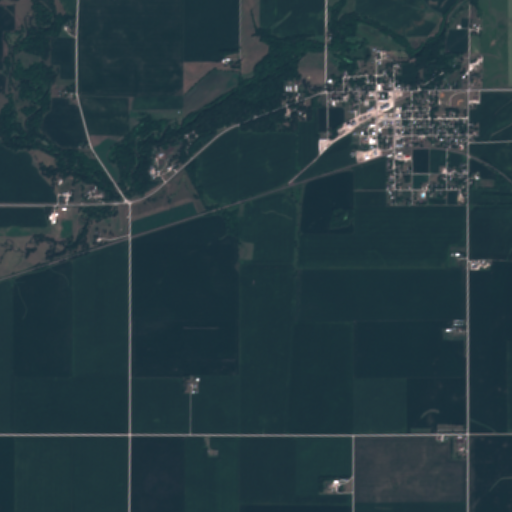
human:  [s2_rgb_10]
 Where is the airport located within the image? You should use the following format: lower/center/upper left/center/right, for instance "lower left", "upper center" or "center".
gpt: There is no airport in the image.